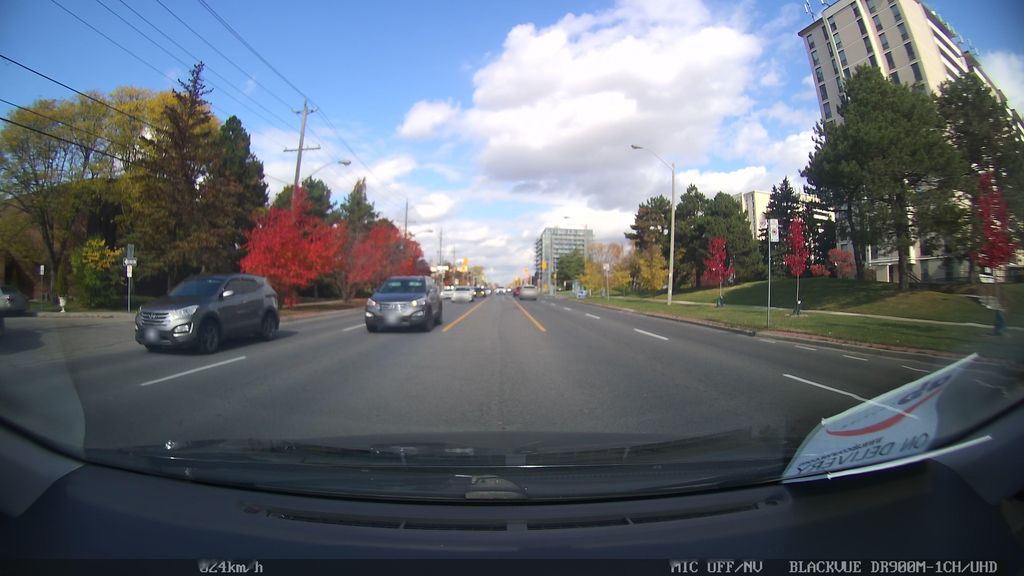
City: toronto